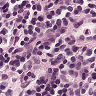
Metastatic tissue present: no